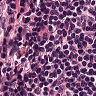
Metastatic tissue present: no